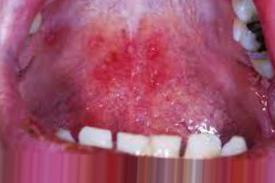
Condition: Mouth Ulcer